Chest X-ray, PA view. Patient: 57 years old, sex M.
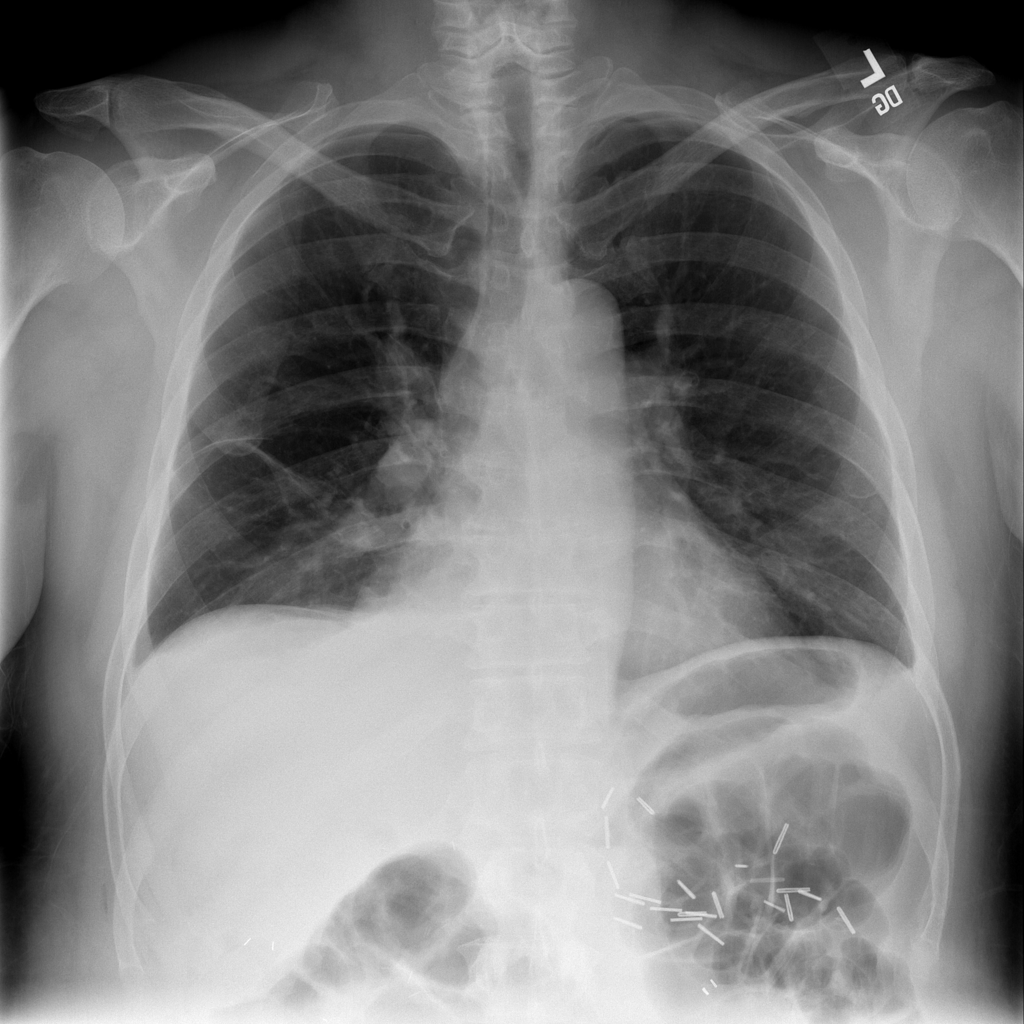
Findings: Atelectasis, Effusion